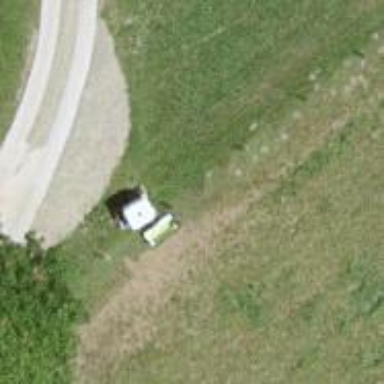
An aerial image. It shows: Bench for seating.